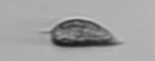
Label: Prorocentrum_triestinum